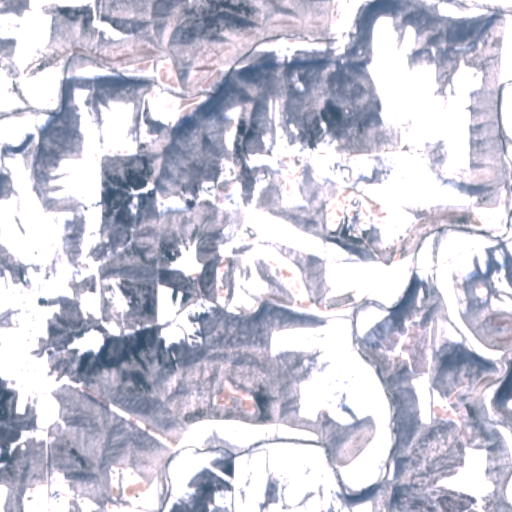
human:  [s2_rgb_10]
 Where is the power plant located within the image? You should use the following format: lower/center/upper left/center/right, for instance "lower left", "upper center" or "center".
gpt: There is no power plant in the image.